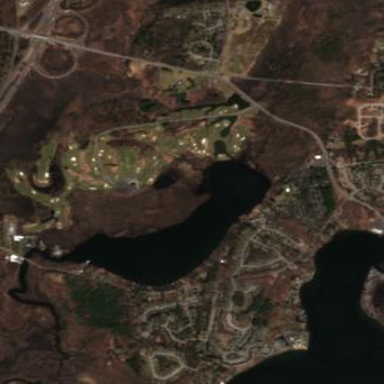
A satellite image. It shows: Golf course.